Field crop: maize
Growth stage: 2
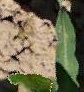
Species: maize